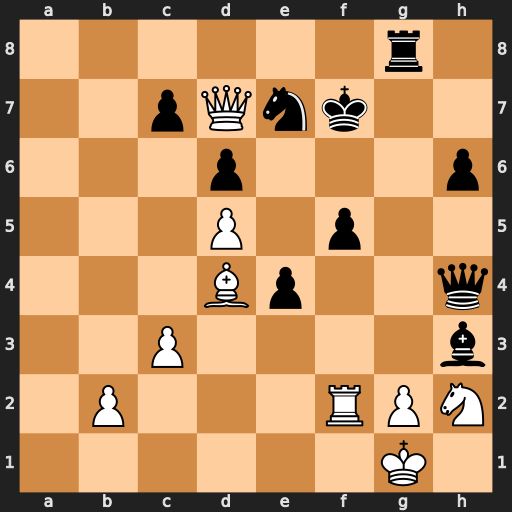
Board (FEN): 6r1/2pQnk2/3p3p/3P1p2/3Bp2q/2P4b/1P3RPN/6K1
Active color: w
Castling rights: -
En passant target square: -
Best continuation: Qe6+ Kf8 Bf6 Qxf2+ Kxf2